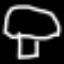
Label: mushroom